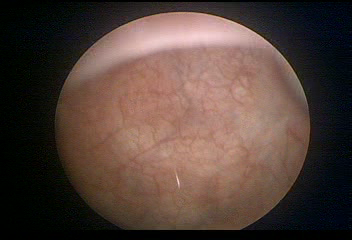
Modality: WLC
Class: Normal mucosa
Bladder cancer association: No